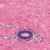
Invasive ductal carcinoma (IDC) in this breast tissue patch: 0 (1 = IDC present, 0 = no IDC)